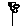
Label: flower